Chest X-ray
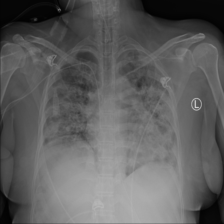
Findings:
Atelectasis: negative
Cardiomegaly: negative
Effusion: negative
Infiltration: negative
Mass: negative
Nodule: negative
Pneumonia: negative
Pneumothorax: negative
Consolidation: negative
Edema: negative
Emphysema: negative
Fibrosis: negative
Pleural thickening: negative
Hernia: negative